Field crop: maize
Growth stage: 2
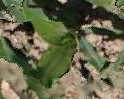
Species: maize